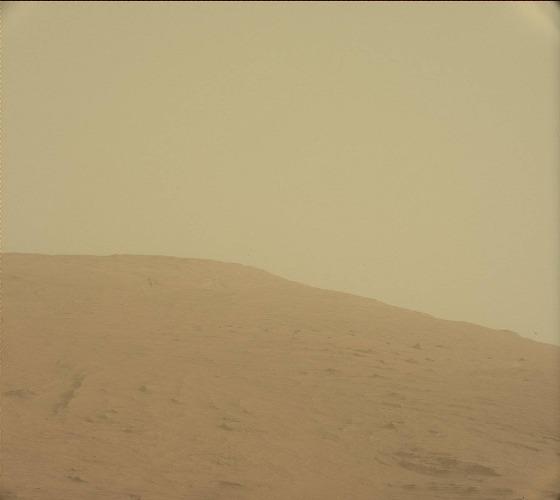
Terrain classes present: Gravel / Sand / Soil, Sky / Distant Mountains